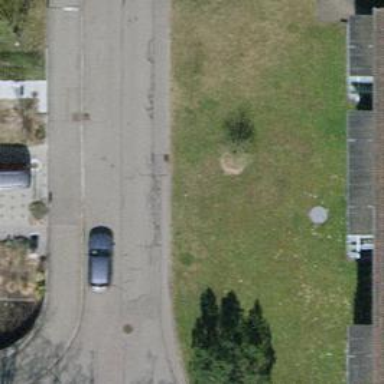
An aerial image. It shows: Urban tree adds touch of nature to the surroundings.